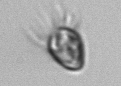
Label: Ciliophora